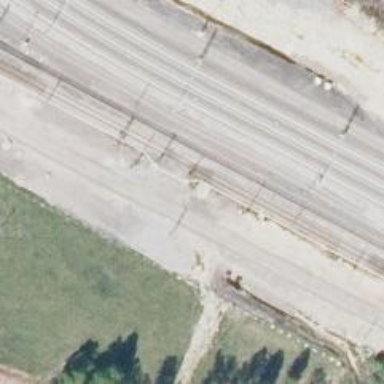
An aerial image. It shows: Railway with continuous electrified contact line.